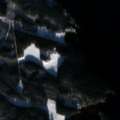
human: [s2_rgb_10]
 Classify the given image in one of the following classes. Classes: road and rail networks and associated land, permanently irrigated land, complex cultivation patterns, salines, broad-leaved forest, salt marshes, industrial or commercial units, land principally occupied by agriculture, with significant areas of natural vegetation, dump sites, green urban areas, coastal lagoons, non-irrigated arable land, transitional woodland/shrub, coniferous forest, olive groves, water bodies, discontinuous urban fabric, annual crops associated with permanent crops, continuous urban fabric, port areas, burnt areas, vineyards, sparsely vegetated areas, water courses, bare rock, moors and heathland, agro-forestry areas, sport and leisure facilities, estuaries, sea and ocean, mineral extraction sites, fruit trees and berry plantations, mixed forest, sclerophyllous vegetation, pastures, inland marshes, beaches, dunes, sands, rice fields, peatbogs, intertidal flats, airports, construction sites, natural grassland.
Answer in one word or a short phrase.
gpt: coniferous forest, mixed forest, water bodies